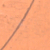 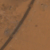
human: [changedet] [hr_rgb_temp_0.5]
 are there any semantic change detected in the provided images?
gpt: There is no change to mention in this area.